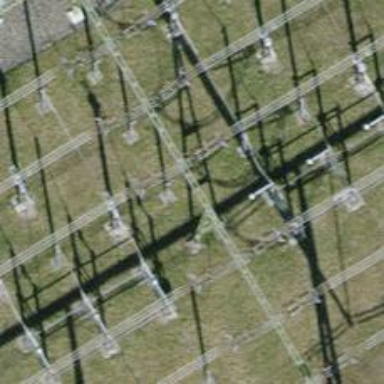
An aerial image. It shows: Power line carrying busbar.